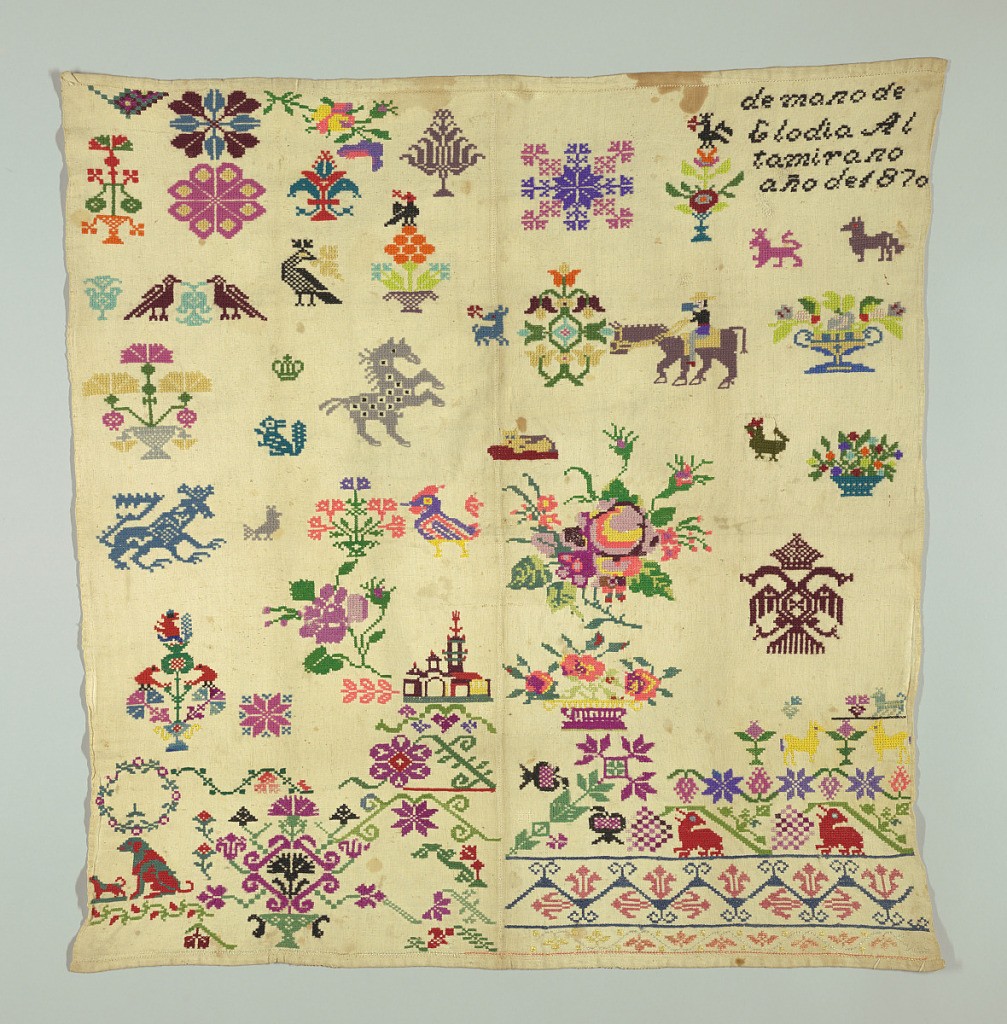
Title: Sampler
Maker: Elodia Altamirano
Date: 1870
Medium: wool embroidery on cotton foundation Technique: embroidered in long-armed cross, cross, and double running stitches on plain weave foundation
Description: Motifs and bands in brightly colored wools.